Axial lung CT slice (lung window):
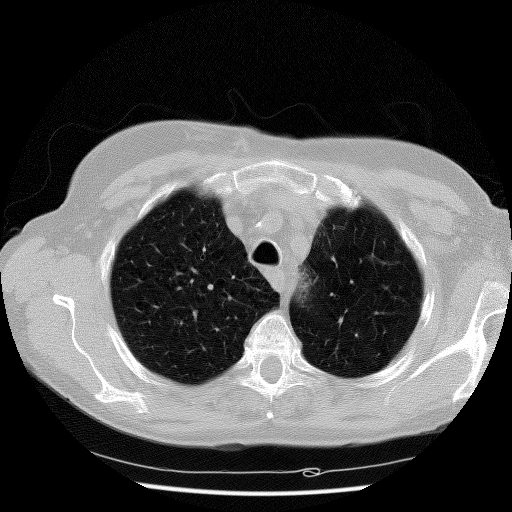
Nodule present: no